Question: Hello i have one iphone application in which an 'UITableViewCell' is added with a background image using the following code
'''
tbView.backgoundColor=[UIColor colorWithImagePattern:[UIImage imagenamed:@"cellbg.png"]];
'''
Image is added, but image should be displayed for some portion only.The portion in which image is not displayed is shown in black color. I want to make that color white.
In picture above show the black that I want to remove where date, friday september is displayed. How can i do that. I have tried to add 'UIImage' as a subview to the cell.But the image is larger than the cell size.so it is scaled to cells size and becomes smaller and ins't displayed properly.
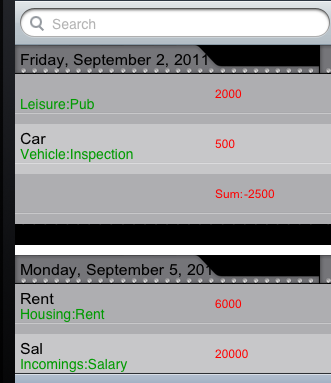
Answer: The issue got solved by adding imageview as backgroundview of table
UIImageView *background = [[UIImageView alloc] initWithImage:[UIImage imageNamed:@"cellbac.png"]];
background.contentMode = UIViewContentModeTopLeft;
tbView.backgroundView= background;